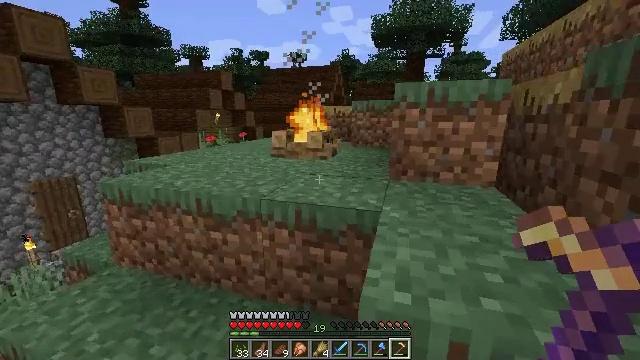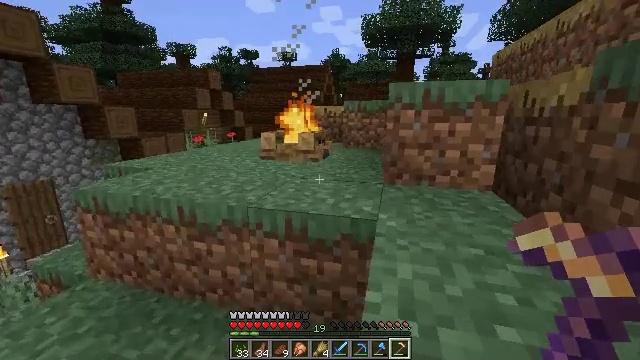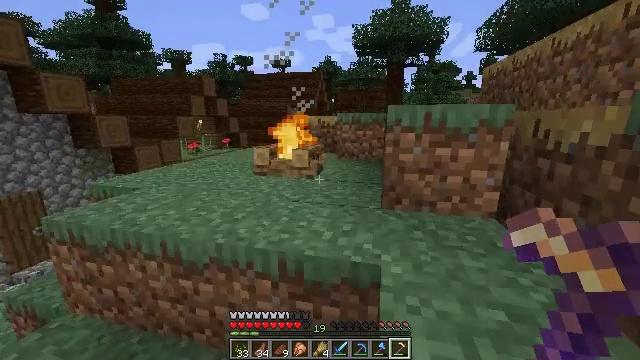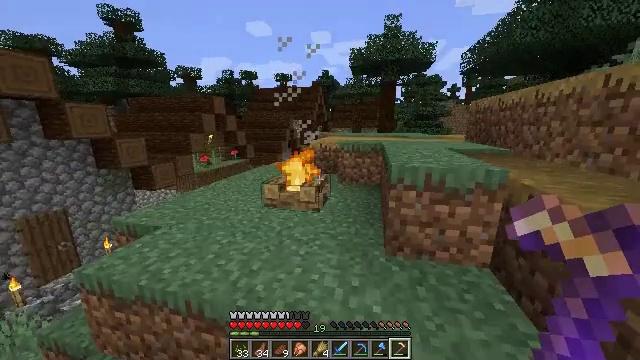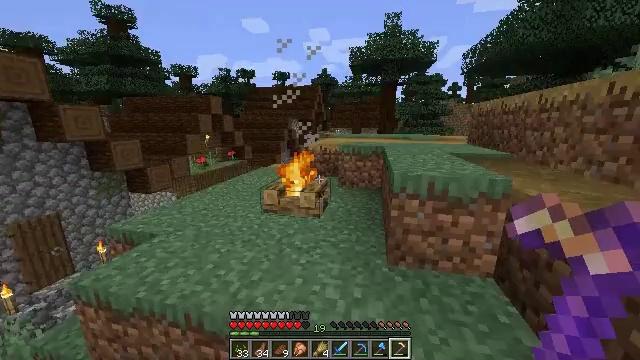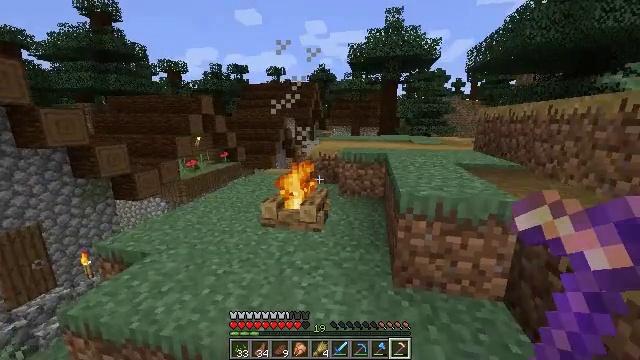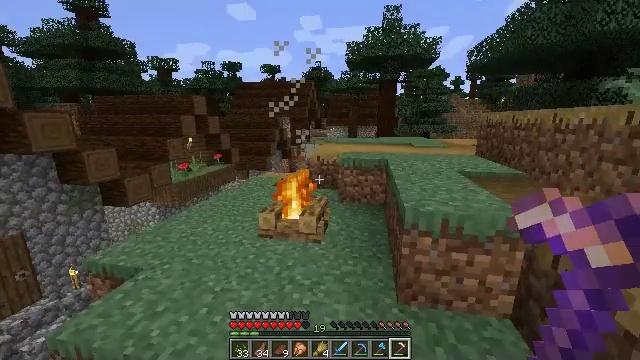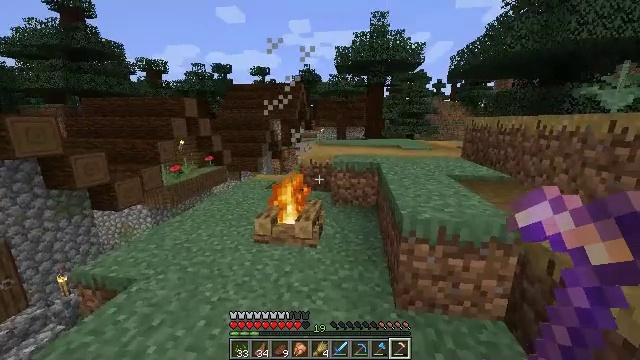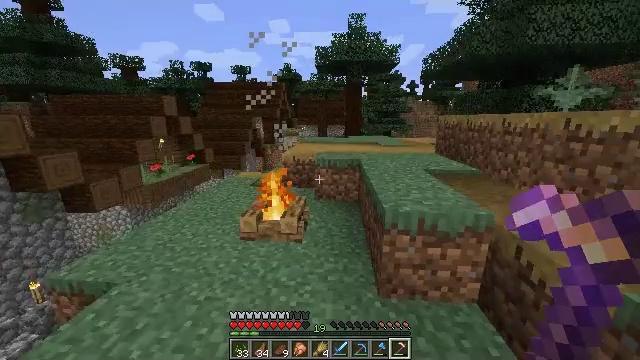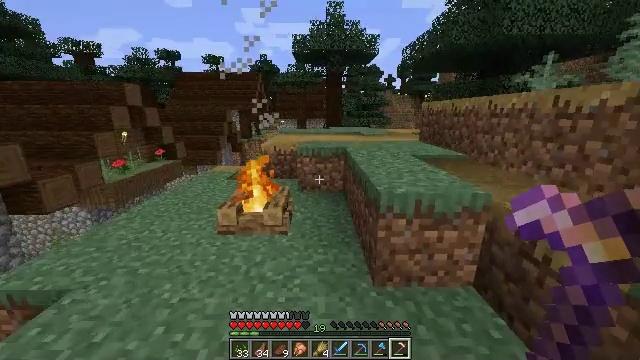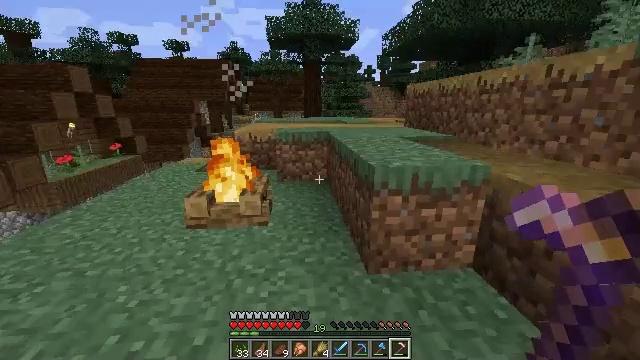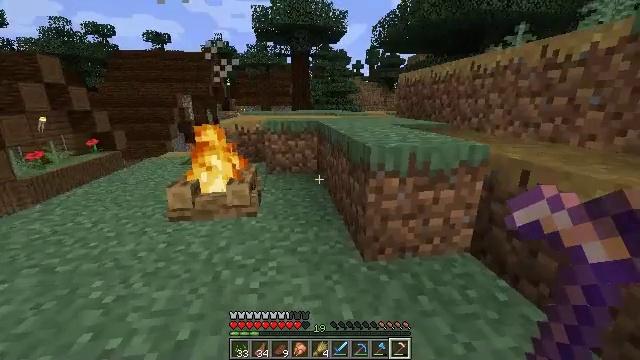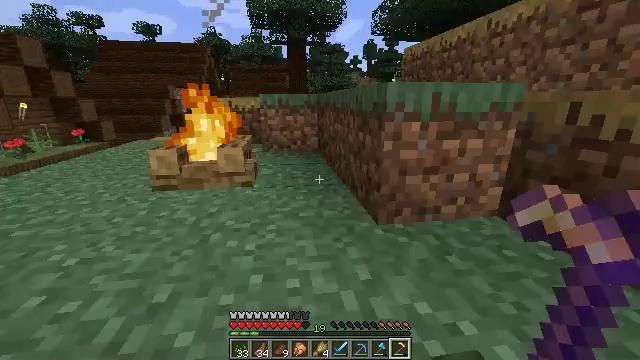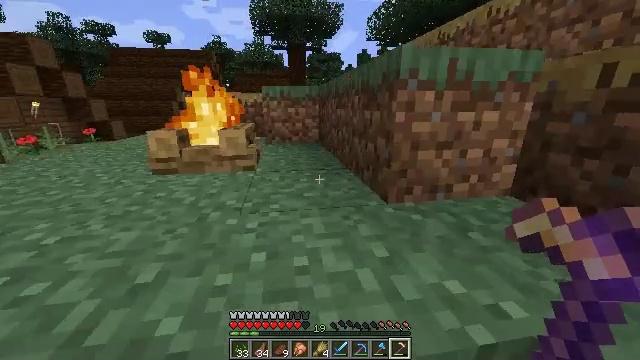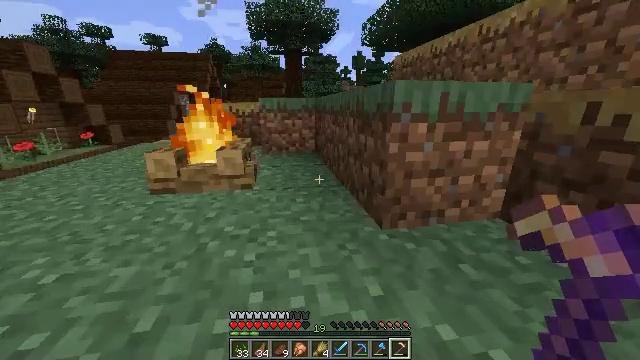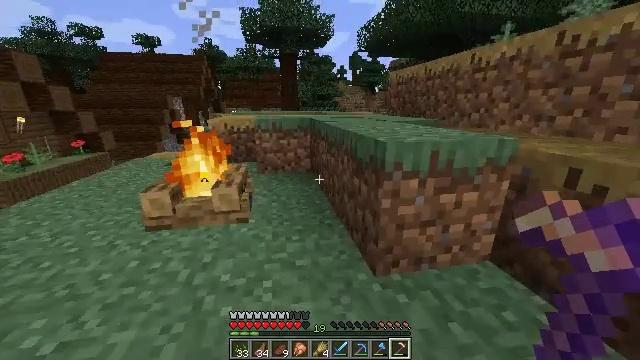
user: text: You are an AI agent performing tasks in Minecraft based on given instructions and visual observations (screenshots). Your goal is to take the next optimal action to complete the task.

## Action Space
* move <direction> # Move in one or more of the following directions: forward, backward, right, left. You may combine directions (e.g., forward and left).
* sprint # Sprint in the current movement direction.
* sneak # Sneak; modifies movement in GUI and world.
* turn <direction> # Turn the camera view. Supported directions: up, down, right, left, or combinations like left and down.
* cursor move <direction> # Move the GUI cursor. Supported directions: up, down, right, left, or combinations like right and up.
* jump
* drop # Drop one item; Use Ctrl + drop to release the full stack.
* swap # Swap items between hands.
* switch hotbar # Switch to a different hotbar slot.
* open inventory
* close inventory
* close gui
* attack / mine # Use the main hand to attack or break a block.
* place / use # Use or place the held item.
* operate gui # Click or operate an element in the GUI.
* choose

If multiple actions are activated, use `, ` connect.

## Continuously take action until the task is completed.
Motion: motion action
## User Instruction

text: Retrieve the powered rail for later use.
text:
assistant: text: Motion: move forward, sprint, turn right, jump
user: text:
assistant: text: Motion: move forward, sprint, turn right, jump
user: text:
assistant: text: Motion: move forward, sprint, jump
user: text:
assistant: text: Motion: move forward, sprint, jump
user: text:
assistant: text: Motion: move forward, jump
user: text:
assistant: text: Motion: move forward, jump
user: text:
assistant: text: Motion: move forward, turn right, jump
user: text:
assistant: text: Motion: move forward, turn right, jump
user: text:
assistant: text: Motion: move forward, turn right and down, jump
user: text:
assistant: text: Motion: move forward, turn right, jump
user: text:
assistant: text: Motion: move forward, turn right, jump
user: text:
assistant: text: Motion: move forward, sprint, jump
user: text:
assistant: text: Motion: move forward, sprint, jump
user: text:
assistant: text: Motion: move forward, sprint, jump
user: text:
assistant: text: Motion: move forward, sprint, jump
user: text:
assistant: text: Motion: move forward, jump
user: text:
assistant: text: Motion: move forward, turn right, jump
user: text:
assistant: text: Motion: move forward, turn right, jump
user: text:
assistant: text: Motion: move forward, turn right, jump
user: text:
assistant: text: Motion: move forward, jump
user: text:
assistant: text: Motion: move forward, jump
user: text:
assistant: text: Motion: move forward, sprint, jump
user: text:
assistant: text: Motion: move forward, sprint, jump
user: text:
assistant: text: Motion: move forward, sprint, jump
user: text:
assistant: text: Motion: move forward, sprint, jump
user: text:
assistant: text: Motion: move forward, jump
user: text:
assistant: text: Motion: move forward, jump
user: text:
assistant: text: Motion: move forward, turn left, jump
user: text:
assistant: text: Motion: move forward, turn left, jump
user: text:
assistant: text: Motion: move forward, turn left, jump